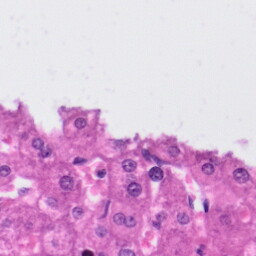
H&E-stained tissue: Liver